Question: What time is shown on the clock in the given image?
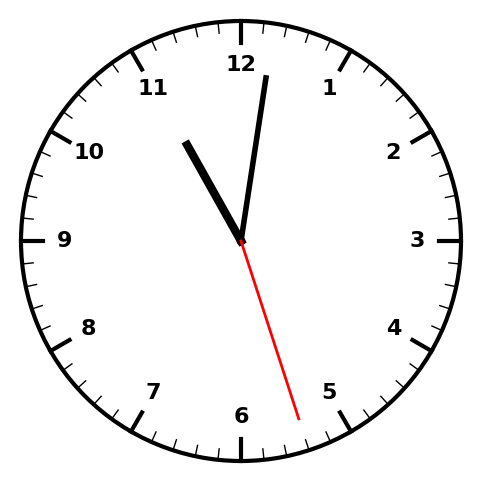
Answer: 11:01:27